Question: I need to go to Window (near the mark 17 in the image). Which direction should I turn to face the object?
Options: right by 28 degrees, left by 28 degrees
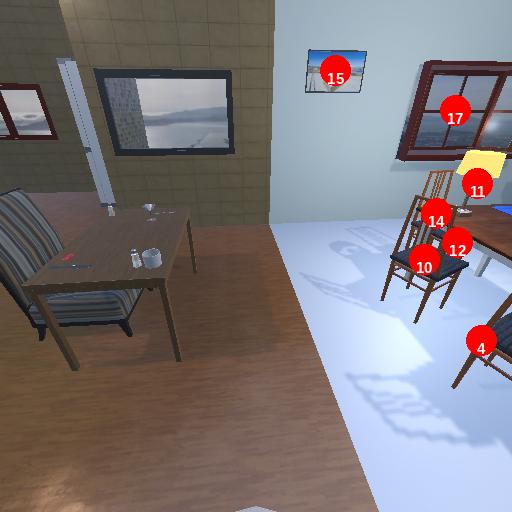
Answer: right by 28 degrees